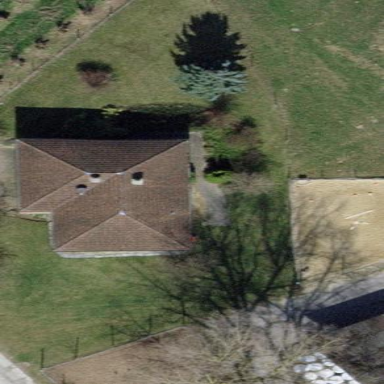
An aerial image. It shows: Simple house.